Question: I have a problems in OpenGL with blending (in result of antialiasing or textured painting). See problem illustration:

I have the following setup code
'''
// Antialiasing
glEnable(GL_POINT_SMOOTH);
glEnable(GL_LINE_SMOOTH);
// Blending
glBlendFunc(GL_SRC_ALPHA, GL_ONE_MINUS_SRC_ALPHA);
glEnable(GL_BLEND);
// Texture font
glTexParameterf(GL_TEXTURE_2D, GL_TEXTURE_MAG_FILTER, GL_NEAREST);
glTexParameterf(GL_TEXTURE_2D, GL_TEXTURE_MIN_FILTER, GL_NEAREST);
glTexParameteri(GL_TEXTURE_2D, GL_TEXTURE_WRAP_S, GL_CLAMP);
glTexParameteri(GL_TEXTURE_2D, GL_TEXTURE_WRAP_T, GL_CLAMP);
'''
Please, point me to the solution of this problem.
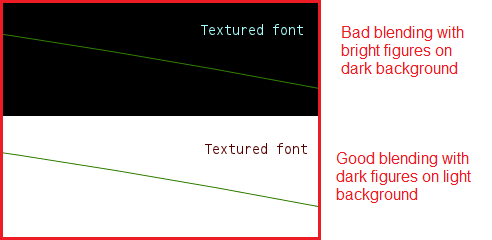
Answer: OpenGL blends in a linear RGB color space, but your monitor is not linear. This causes the apparent alpha to change depending on whether the background is light or dark. Try using the 'GL_EXT_framebuffer_sRGB' extension.